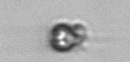
Label: Apedinella